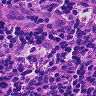
Metastatic tissue present: no